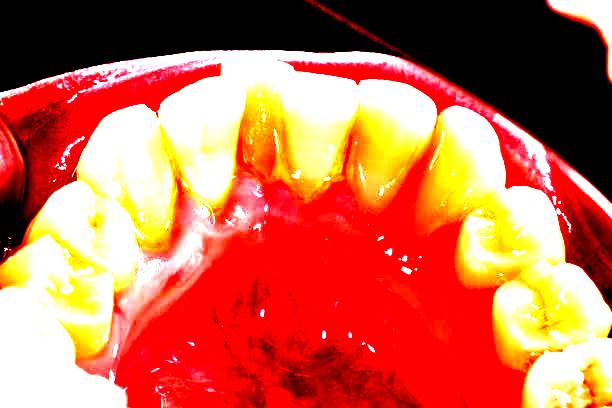
Condition: Gingivitis